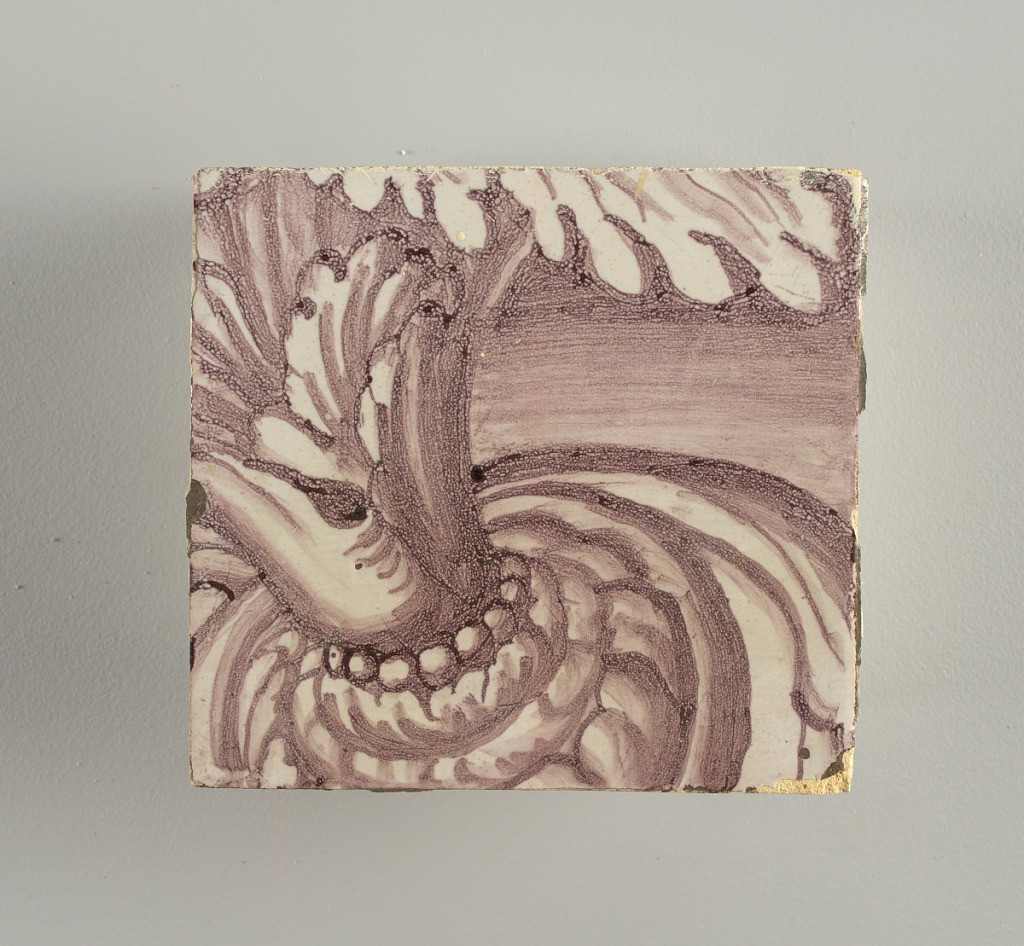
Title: Wall facing
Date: ca. 1725
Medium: Tin-glazed earthenware, underglaze
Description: Horizontal rectangle.  Thirty-seven tiles wide and twenty-one high with opening for door or window nineteen and one-half tiles high and twelve wide.  To left and right of opening, centered canopy above. Left, woman representing Hope, right, a sculputure urn.  Centered above opening, a mascaron.  Arabesque design of foliage.